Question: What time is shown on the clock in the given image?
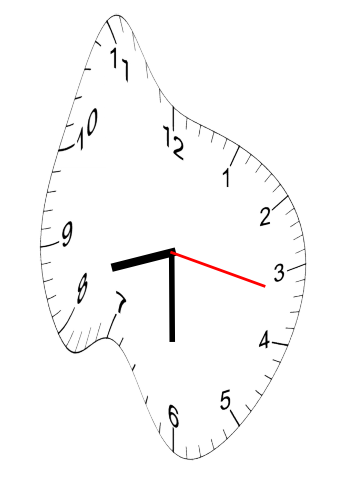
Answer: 08:30:17